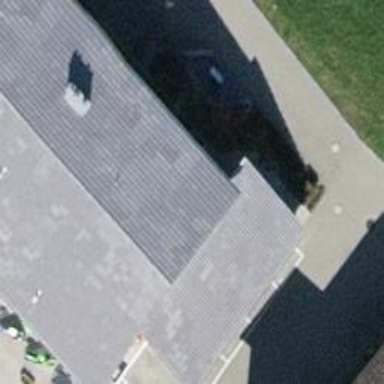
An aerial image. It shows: View of roof of building.